Question: I'm allways running into this exception when I try to build my app with the sencha commandline tools. However, other apps seem to work fine. What am I missing?

I figured out it has something to do with the fact that I want my buildPath to be outside of the app directory. My section in the app.json looks like this:
'''
"buildPaths": {
"production": "../deploy/frontenddemo/production",
"testing": "../deploy/frontenddemo/testing",
"package": "../deploy/frontenddemo/package",
"native": "../deploy/frontenddemo/native"
},
'''
If I change it to:
'''
"buildPaths": {
"production": "build/production",
...
},
'''
Everything works as expected. I don't know why. It should be possible to have the builds outside the app directory I guess.
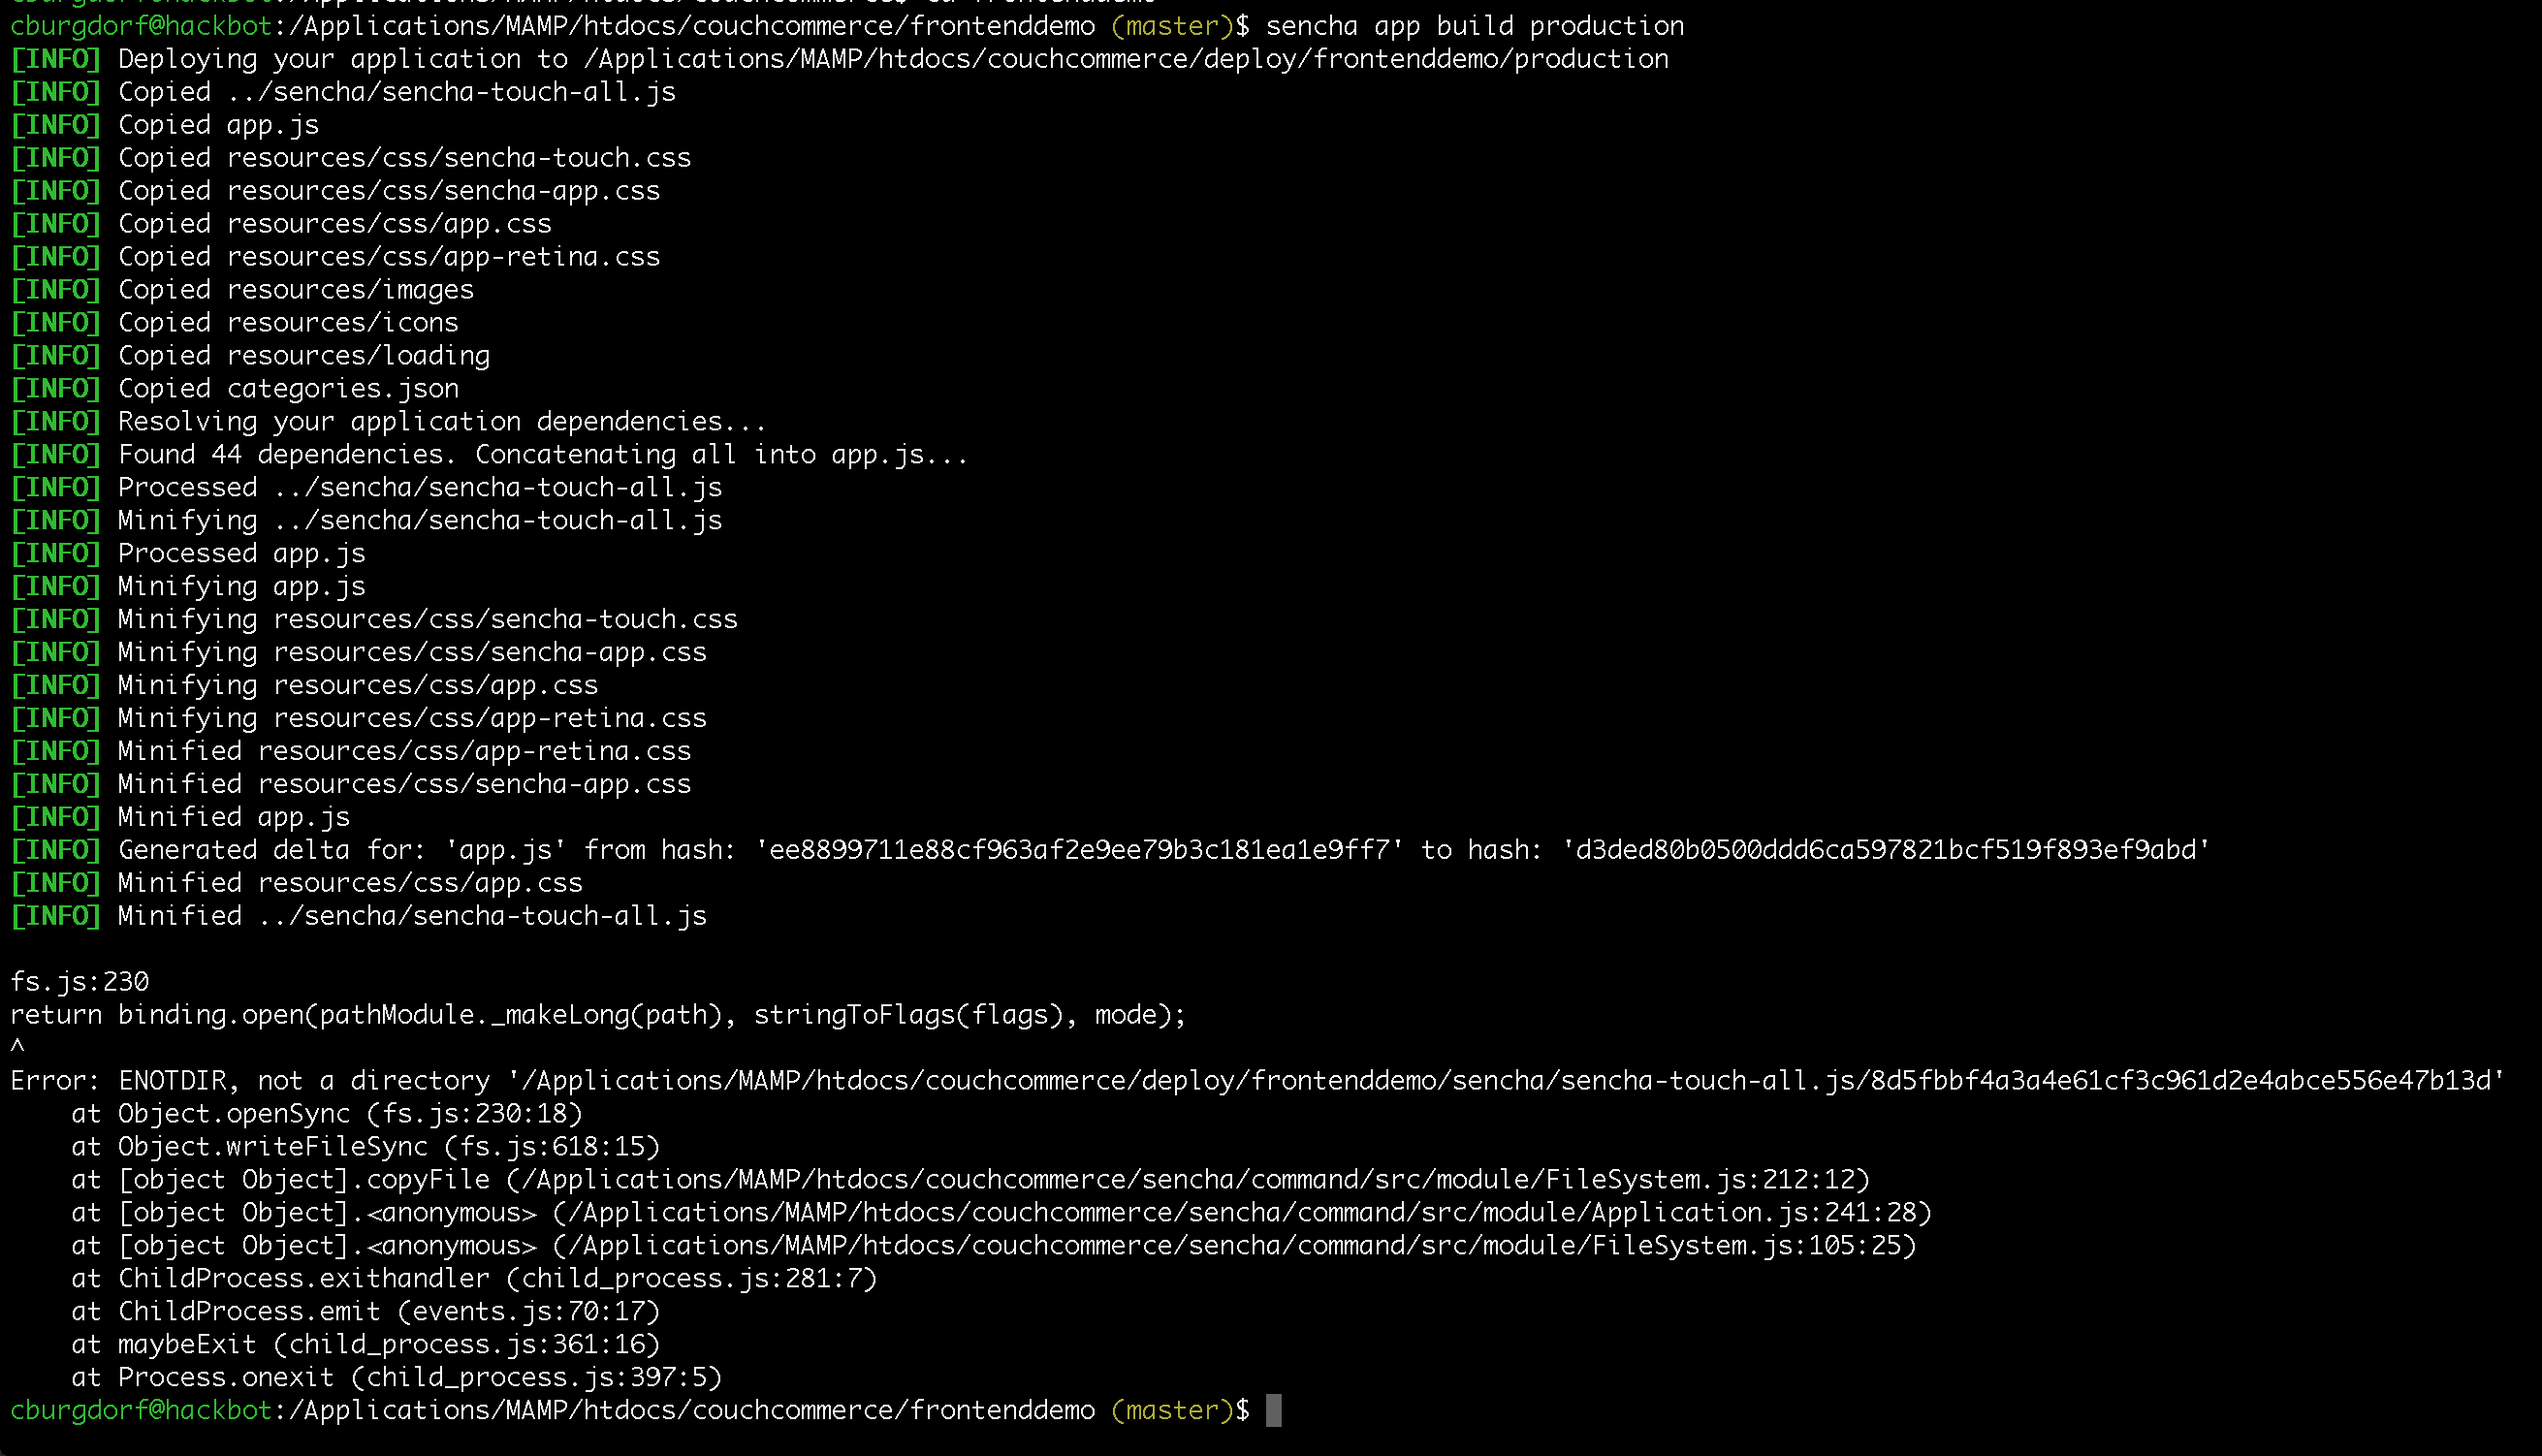
Answer: Ok, after a lot of try and error. I found the root cause of this issue.
My app.json looked like this:
'''
"archivePath": "../deploy/frontenddemo/archive/",
"buildPaths": {
"testing": "../deploy/frontenddemo/testing",
"production": "../deploy/frontenddemo/production",
"package": "../deploy/frontenddemo/package",
"native": "../deploy/frontenddemo/native"
},
'''
The problem with this structure is that both archive and builds produce a directory "sencha" outside of the configured path. Meaning they both create '../deploy/frontenddemo/sencha'
with different contents. I wonder if that is documented somewhere?
The fix was easy. I just changed the paths to this:
'''
"archivePath": "../deploy/frontenddemo/archive/",
"buildPaths": {
"testing": "../deploy/frontenddemo/builds/testing",
"production": "../deploy/frontenddemo/builds/production",
"package": "../deploy/frontenddemo/builds/package",
"native": "../deploy/frontenddemo/builds/native"
},
'''